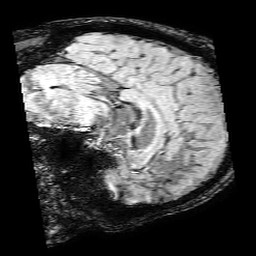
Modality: SWI
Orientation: sagittal
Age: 53
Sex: female
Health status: ill
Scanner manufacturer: philips
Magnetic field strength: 3 T
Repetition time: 0.031 s